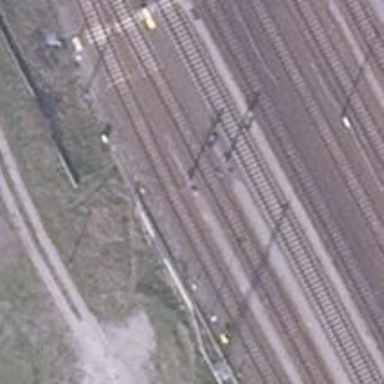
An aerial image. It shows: Railway signal.